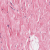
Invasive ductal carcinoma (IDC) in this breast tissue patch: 0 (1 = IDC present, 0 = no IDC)